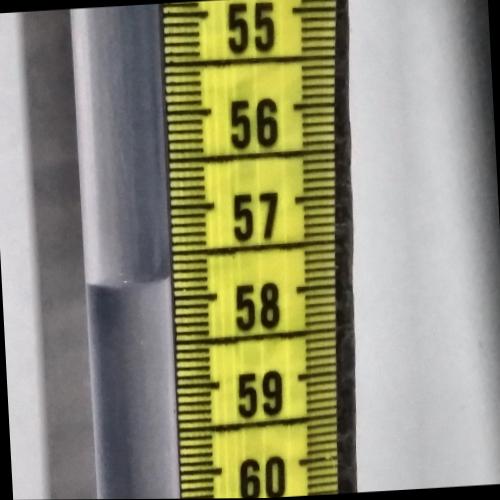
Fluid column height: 57.8 cm